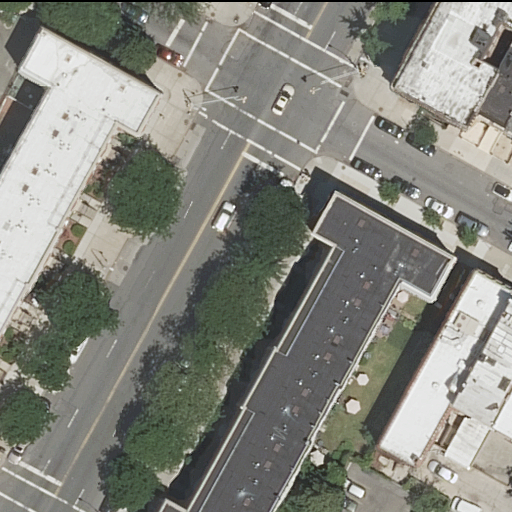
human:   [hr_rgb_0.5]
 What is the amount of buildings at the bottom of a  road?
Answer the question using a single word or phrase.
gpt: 34

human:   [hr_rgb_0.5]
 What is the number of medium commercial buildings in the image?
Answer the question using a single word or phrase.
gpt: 0

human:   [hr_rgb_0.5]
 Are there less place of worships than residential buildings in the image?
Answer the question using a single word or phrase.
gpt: yes

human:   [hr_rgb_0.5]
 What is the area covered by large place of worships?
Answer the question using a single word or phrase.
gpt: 0m2

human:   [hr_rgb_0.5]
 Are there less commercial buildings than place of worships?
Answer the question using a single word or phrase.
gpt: yes

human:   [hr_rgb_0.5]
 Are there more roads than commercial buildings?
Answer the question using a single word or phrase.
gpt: yes

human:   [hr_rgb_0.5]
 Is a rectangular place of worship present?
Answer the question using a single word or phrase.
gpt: yes

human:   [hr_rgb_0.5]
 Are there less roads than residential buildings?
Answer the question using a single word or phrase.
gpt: yes

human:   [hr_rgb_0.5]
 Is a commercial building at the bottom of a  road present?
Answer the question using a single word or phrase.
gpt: no

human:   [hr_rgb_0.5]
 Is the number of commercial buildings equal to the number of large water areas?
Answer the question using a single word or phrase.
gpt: yes

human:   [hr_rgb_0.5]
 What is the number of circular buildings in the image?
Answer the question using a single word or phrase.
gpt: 0

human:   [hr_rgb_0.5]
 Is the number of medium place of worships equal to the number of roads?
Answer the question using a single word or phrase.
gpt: no

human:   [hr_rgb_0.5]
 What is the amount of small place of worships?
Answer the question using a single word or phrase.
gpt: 1

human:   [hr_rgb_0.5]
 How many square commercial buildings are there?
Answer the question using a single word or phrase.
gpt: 0

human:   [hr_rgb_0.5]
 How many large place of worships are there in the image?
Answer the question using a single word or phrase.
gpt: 0

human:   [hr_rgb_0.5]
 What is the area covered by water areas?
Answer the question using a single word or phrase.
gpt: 0m2

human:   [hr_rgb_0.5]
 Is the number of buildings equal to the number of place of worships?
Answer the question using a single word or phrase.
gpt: no

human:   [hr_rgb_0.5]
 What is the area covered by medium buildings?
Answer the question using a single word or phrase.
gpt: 1101m2

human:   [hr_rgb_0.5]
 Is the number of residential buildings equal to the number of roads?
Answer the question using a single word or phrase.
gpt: no

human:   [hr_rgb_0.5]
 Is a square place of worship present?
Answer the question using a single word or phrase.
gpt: no

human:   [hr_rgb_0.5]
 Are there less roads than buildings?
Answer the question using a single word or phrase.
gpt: yes

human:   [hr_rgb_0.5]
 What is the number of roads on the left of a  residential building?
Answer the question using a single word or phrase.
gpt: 4

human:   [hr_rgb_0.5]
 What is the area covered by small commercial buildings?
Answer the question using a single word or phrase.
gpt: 0m2

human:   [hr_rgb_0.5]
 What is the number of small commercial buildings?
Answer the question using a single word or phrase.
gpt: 0

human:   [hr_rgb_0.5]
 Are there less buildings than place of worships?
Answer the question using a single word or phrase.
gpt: no

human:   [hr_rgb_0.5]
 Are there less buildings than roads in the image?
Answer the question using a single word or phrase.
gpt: no

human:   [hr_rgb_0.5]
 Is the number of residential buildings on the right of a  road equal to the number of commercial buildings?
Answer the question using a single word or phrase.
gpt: no

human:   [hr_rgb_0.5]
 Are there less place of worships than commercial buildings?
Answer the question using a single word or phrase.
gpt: no

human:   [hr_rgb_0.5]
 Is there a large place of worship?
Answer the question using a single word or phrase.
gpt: no

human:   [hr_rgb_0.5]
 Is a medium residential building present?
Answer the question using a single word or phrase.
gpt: yes

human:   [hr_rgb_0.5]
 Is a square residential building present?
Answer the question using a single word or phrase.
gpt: no

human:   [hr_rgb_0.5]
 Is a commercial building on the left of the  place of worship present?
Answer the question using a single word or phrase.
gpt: no

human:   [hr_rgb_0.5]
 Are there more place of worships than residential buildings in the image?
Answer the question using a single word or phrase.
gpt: no

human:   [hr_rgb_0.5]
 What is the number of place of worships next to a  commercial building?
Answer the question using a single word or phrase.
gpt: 0

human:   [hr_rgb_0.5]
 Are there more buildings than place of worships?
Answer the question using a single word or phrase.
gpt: yes

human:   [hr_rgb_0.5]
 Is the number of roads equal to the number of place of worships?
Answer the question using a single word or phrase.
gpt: no